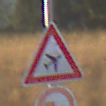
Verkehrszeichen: FlugbetriebLinks
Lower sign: UeberholverbotKraftfahrzeuge
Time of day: SunriseSunset
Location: Outdoor (Nature)
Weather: Clear
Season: NotSpecified
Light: Natural